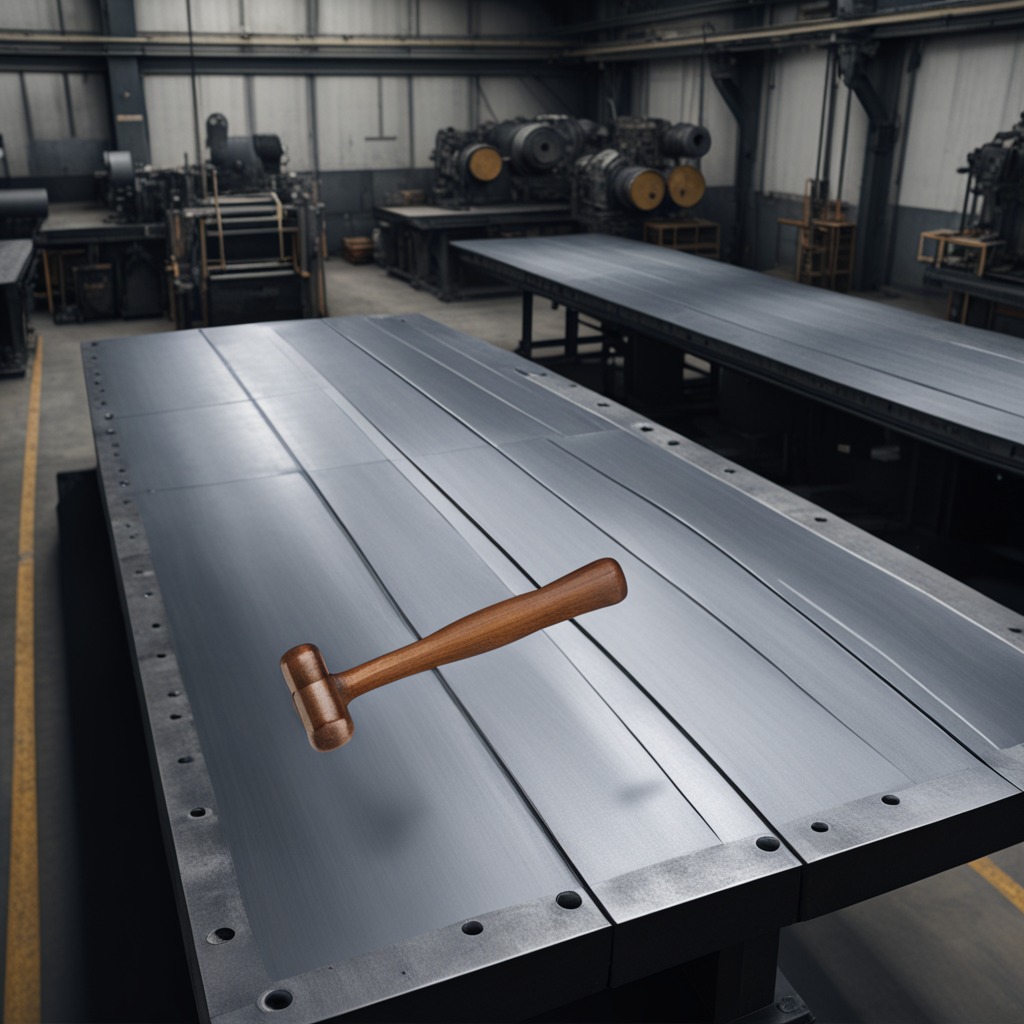
A hammer is lying on a cold steel table in a mining workshop gritty textures.